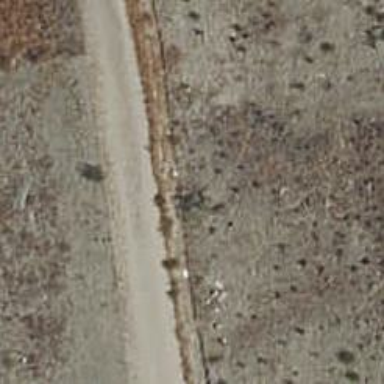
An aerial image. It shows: Track with fine gravel surface classified as grade 3.